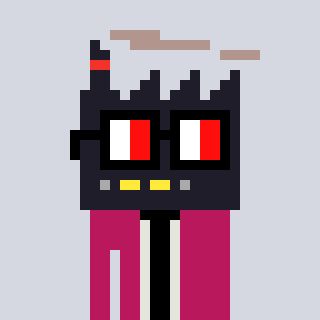
a pixel art character with square glasses with black frames and red eyes, a factory-shaped head and a darkpink-colored body on a cool background